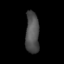
Tissue: lung
Cell type: Fibroblasts
Senescence score: 0.207
Nuclear area (px): 552
Mean DAPI intensity: 79.81